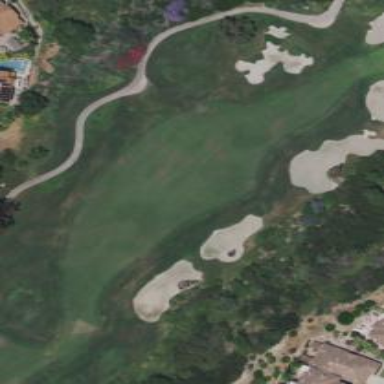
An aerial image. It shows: Golf hole.